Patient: sex F, age 59
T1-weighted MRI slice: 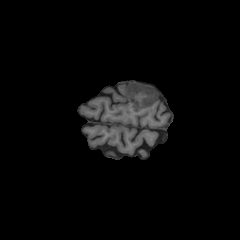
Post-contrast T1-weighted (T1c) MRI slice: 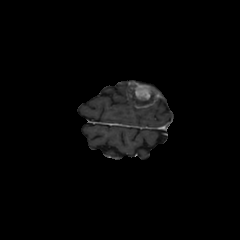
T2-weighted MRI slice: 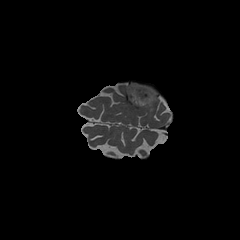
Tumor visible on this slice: yes
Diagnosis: Glioblastoma, IDH-wildtype
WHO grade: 4